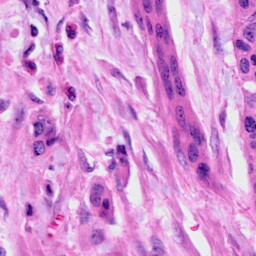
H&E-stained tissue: Cervix